Плоская разомкнутая рамка вращается в однородном вертикальном магнитном поле вокруг горизонтальной оси с угловой скоростью $\omega$. Магнитное поле меняется по закону $|\vec B|=|\vec B_0|\sin \omega t$.
Oпределите частоту возникающей в рамке ЭДС индукции.
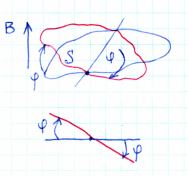
Решение: $\Phi=BS(\varphi)$, где $S(\varphi)$ — проекция ориентированной пощади рамки на горизонтальную поверхность.$$S(\varphi)=S_{0}\cos\varphi, \\ S_{0}=S(0).$$  $\Phi$ — поток магнитного поля через рамку.$\varphi =\omega t +\varphi_{0}$ по условию.$B=B_{0}\sin\omega t$$$\Phi =B_{0}S_{0}\cos(\omega t+\varphi_{0})\sin\omega t = B_{0}S_{0}(\cos\omega t\sin\omega t\cos\varphi_{0}-\sin^{2}\omega t\sin\varphi_{0}) \\ =\frac{B_{0}S_{0}}{2}(\sin2\omega t\cos\varphi_{0}-\sin\varphi_{0}+\sin\varphi_{0}\cos2\omega t).$$Закон электромагнитной индукции Фарадея: $\mathcal{E}=-\dot{\Phi}$.$$\mathcal{E}=\omega B_{0}S_{0}(\sin2\omega t\sin\varphi_{0}-\cos2\omega t\cos\varphi_{0})=-\omega B_{0}S_{0}\cos(2\omega t+\varphi_{0}).$$Видно, что $\mathcal{E}$ совершает колебания с частотой $2\omega$.
Ответ: Частота колебаний равна $2\omega$.
Темы:
T, Электромагнетизм, Всероссийские, Электромагнитная индукция